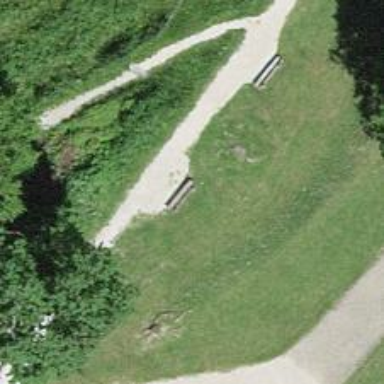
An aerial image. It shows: Bench for seating.